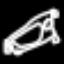
Label: bed